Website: walmart
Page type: gifting
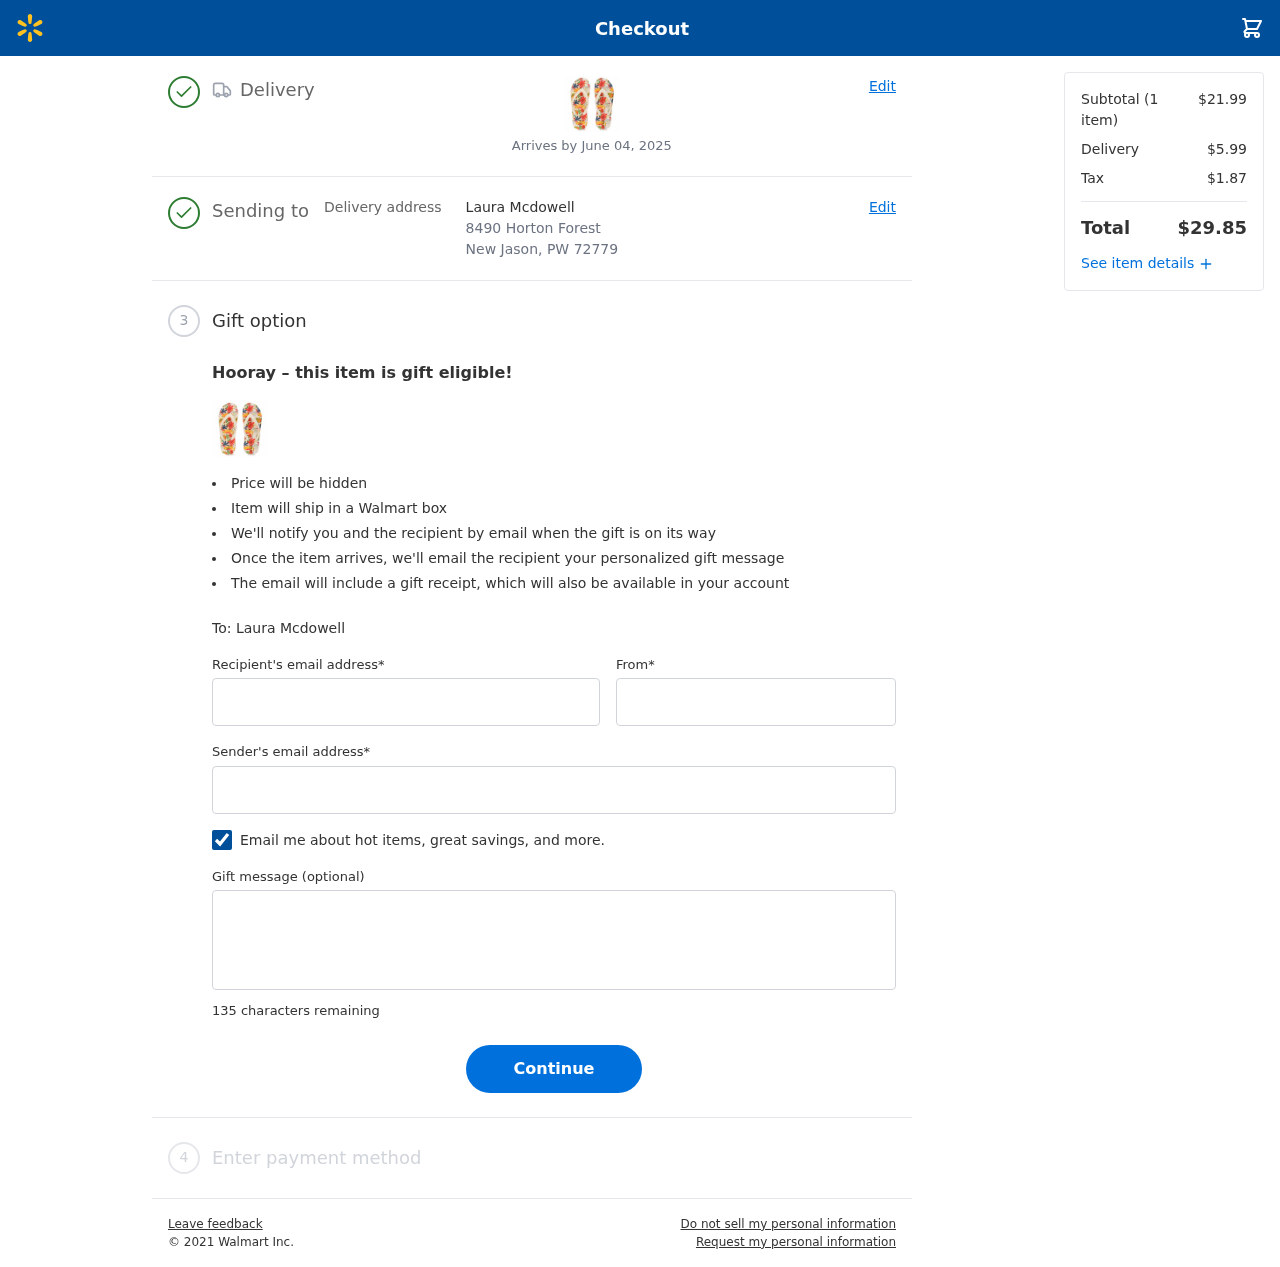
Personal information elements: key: PII_CITY_STATE_ZIP
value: New Jason, PW 72779
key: PII_EMAIL
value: sharon.jackson@hotmail.com
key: PII_FIRSTNAME
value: Sharon
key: PII_GIFT_EMAIL
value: laura.mcdowell@gmail.com
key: PII_GIFT_FULLNAME
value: Laura Mcdowell
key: PII_GIFT_MESSAGE
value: Hey Laura! I saw these stylish flip-flops and immediately thought of our beach days together. I hope they add a little extra sunshine to your summer! Enjoy!
Sharon
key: PII_STREET
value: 8490 Horton Forest
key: PII_GIFT_FIRSTNAME
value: Laura
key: PII_GIFT_LASTNAME
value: Mcdowell
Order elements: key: ORDER_DELIVERY_DATE
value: Arrives by June 04, 2025
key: ORDER_NUM_ITEMS
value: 1
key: ORDER_SUBTOTAL
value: $21.99
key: ORDER_SHIPPING_COST
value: $5.99
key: ORDER_TAX
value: $1.87
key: ORDER_TOTAL
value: $29.85